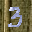
Label: 3